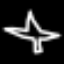
Label: airplane